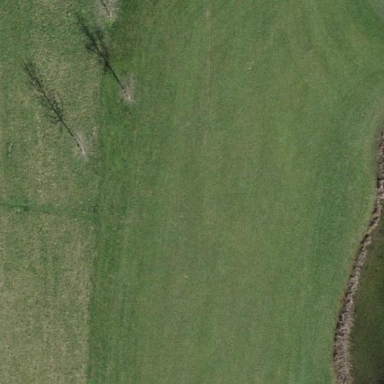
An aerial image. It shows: Grassy area designated as golf fairway.